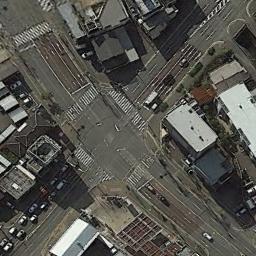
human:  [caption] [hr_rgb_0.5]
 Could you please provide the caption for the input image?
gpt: There are many moving and waiting vehicles on the road at the intersection, Many buildings and some trees around the intersection .

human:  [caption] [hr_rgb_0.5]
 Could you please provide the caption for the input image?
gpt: There is no zebra crossing at the intersection .

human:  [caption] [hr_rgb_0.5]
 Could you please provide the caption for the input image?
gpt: An intersection with normal traffic located in a commercial area .

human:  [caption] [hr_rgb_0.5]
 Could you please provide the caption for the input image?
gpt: There are many buildings beside the intersection .

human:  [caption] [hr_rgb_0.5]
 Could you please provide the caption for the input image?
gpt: There are many buildings around the intersection .